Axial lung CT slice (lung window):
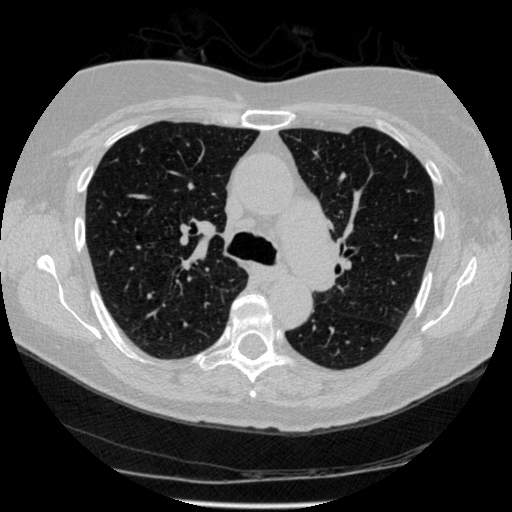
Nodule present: no